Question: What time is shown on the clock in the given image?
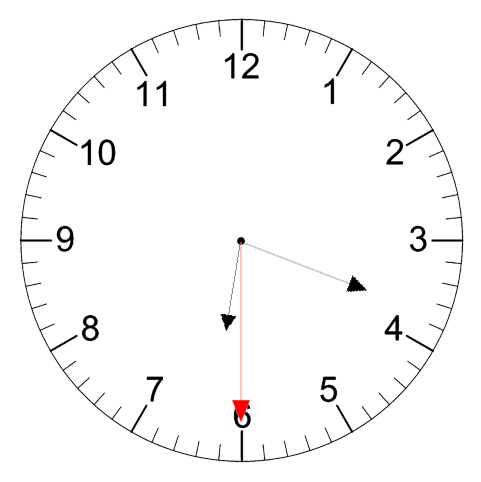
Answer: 06:18:30